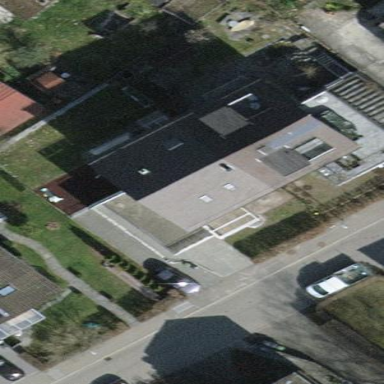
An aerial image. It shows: Semidetached house.